Question: the following code works just fine:
'''
$.ajax({
type: 'POST',
url: baseUrl+"/users",
data: data,
});
'''
However, if I add an Authorization header:
'''
$.ajax({
type: 'POST',
url: baseUrl+"/users",
data: data,
headers: {
Authorization: clientAuth,
},
});
'''
Then I get the following error:
'XMLHttpRequest cannot load http://0.0.0.0:8080/users. No 'Access-Control-Allow-Origin' header is present on the requested resource. Origin 'http://0.0.0.0:9000' is therefore not allowed access.' (this is in chrome, but I get a similar error in firefox).
What is weird is that my server is configured to handle CORS, 'Access-Control-Allow-Origin' IS set! Look at the OPTIONS request/response:
In case it helps, here is the CURL for both requests:

options:
'''
curl 'http://0.0.0.0:8080/users' -X OPTIONS -H 'Access-Control-Request-Method: POST' -H 'Origin: http://0.0.0.0:9000' -H 'Accept-Encoding: gzip,deflate,sdch' -H 'Accept-Language: en-US,en;q=0.8' -H 'User-Agent: Mozilla/5.0 (X11; Linux x86_64) AppleWebKit/537.36 (KHTML, like Gecko) Ubuntu Chromium/34.0.1847.116 Chrome/34.0.1847.116 Safari/537.36' -H 'Accept: */*' -H 'Referer: http://0.0.0.0:9000/' -H 'Connection: keep-alive' -H 'Access-Control-Request-Headers: accept, authorization, content-type' --compressed
'''
post:
'''
curl 'http://0.0.0.0:8080/users' -H 'Accept: */*' -H 'Referer: http://0.0.0.0:9000/' -H 'Origin: http://0.0.0.0:9000' -H 'Authorization: YXBwRnJldGlzdGE6cGFzc3dvcmQ=' -H 'User-Agent: Mozilla/5.0 (X11; Linux x86_64) AppleWebKit/537.36 (KHTML, like Gecko) Ubuntu Chromium/34.0.1847.116 Chrome/34.0.1847.116 Safari/537.36' -H 'Content-Type: application/x-www-form-urlencoded; charset=UTF-8' --data 'grant_type=bearer&username=vitor%40freta.la&password=123456' --compressed
'''
Why am I getting this error? I can't even tell if the problem is client or server-side, because I am sending all the headers needed for CORS requests!
Any help will be appreciated! Thanks!
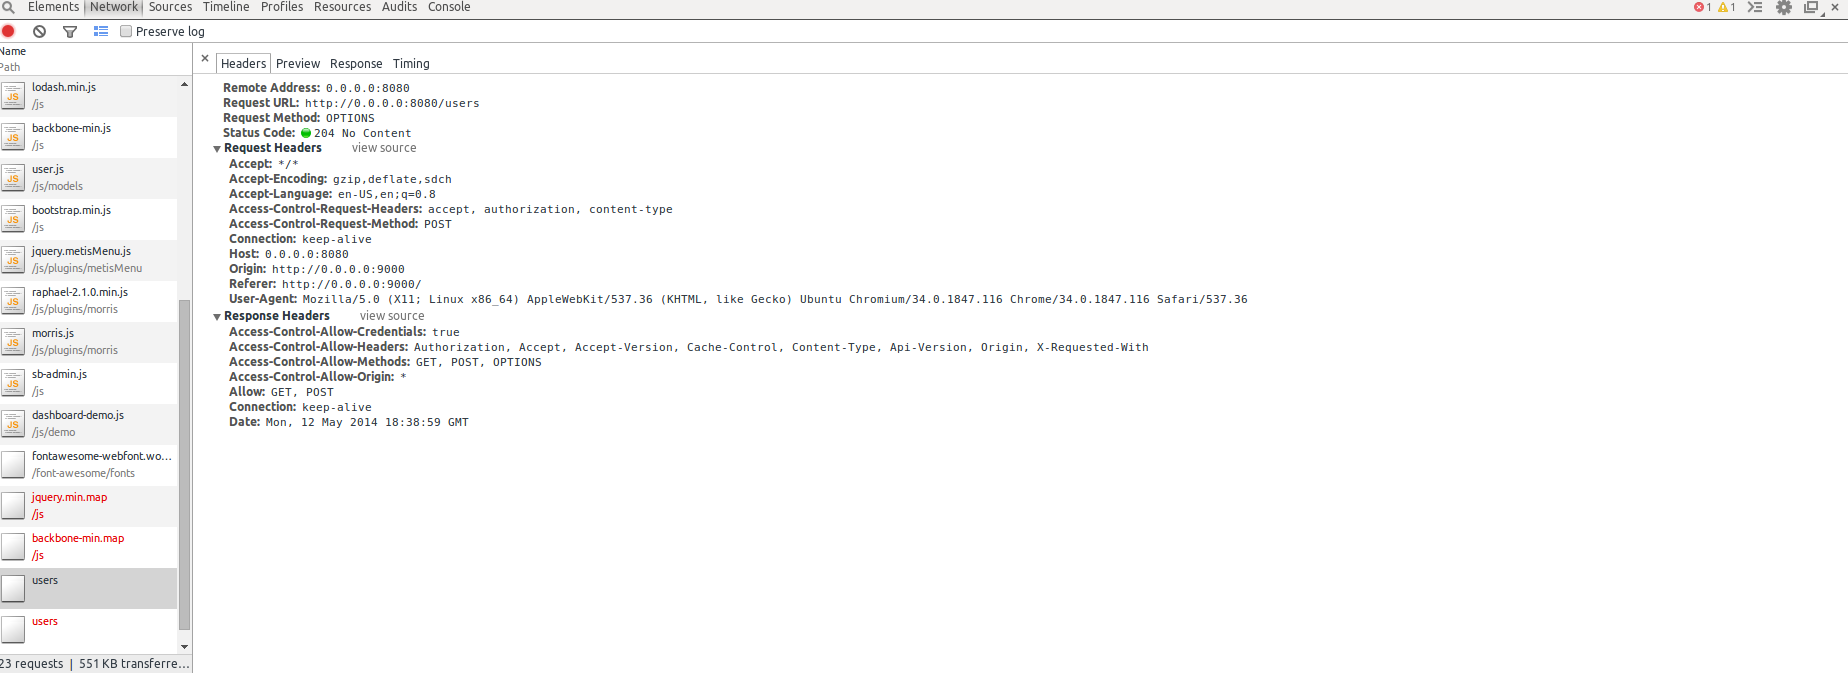
Answer: Try to add before you clientAtuh:
''Authorization: YXBwRnJldGlzdGE6cGFzc3dvcmQ=''
Becomes:
''Authorization: Basic YXBwRnJldGlzdGE6cGFzc3dvcmQ=''